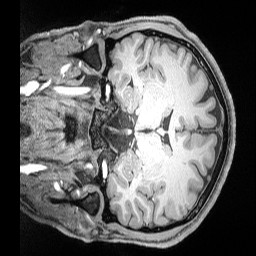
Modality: T1w
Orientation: coronal
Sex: male
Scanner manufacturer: siemens
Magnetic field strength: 3 T
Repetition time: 2.53 s
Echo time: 0.00169 s